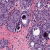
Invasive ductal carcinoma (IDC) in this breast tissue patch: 0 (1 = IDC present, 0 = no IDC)